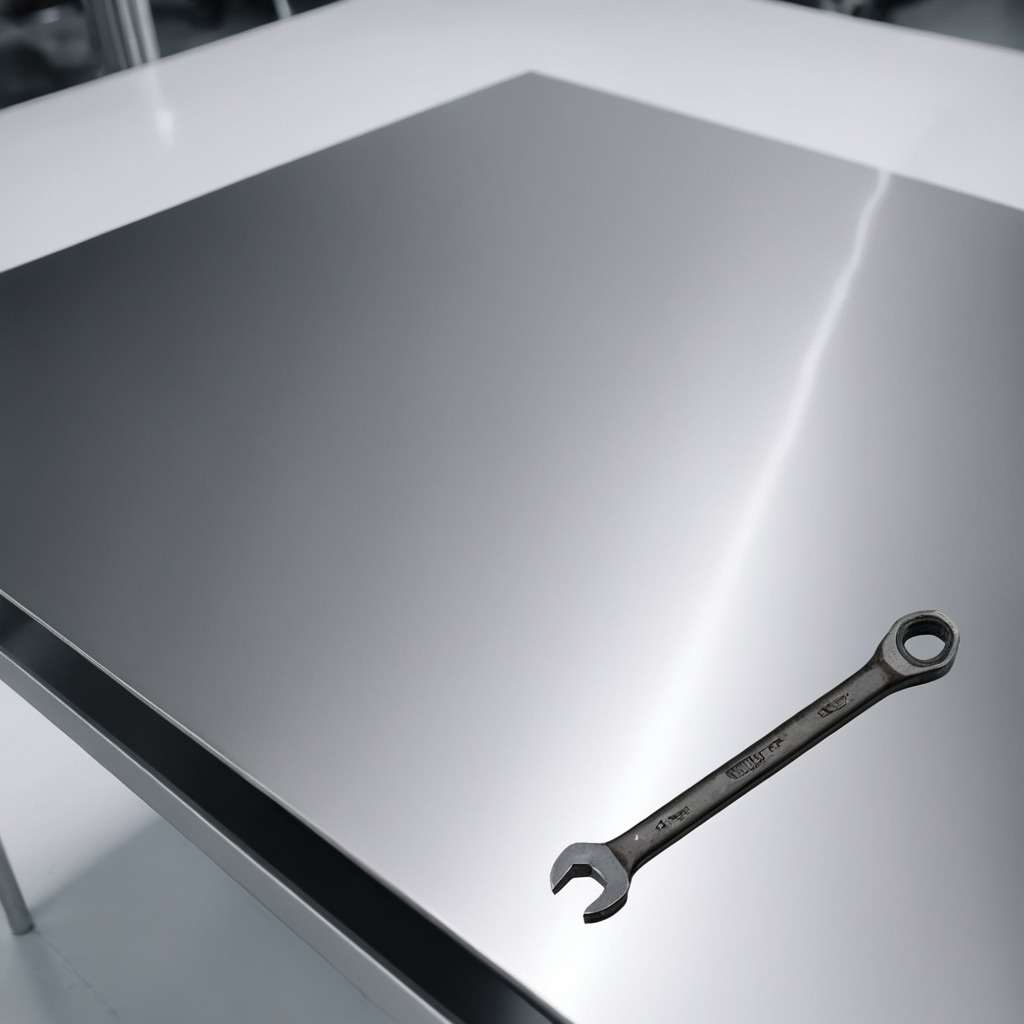
A wrench is lying on the stainless steel table in a high-end prototyping lab.